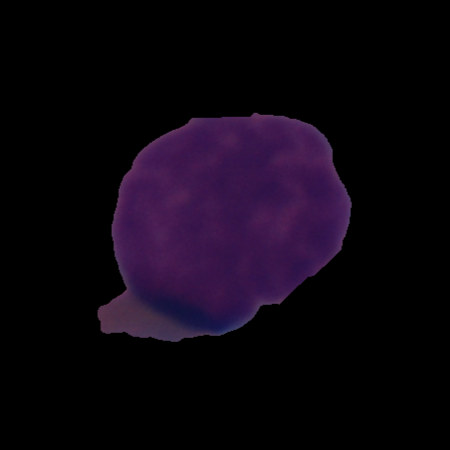
Label: cancer